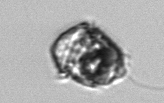
Label: Proterythropsis